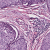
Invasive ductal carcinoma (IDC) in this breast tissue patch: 0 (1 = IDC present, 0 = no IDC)